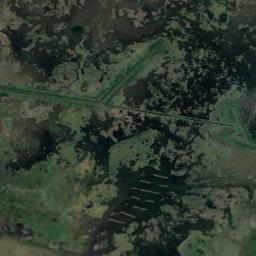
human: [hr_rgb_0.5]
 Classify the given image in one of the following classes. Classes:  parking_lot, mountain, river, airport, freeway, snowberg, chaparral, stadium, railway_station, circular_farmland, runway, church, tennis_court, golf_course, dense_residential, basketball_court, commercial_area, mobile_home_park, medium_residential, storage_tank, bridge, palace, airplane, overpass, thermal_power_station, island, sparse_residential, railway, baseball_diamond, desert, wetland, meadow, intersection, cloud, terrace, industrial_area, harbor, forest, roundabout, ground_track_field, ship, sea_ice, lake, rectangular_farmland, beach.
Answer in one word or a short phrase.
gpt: wetland